Aerial crown-view tile of a tropical tree (Barro Colorado Island, Panama), acquired 20241112:
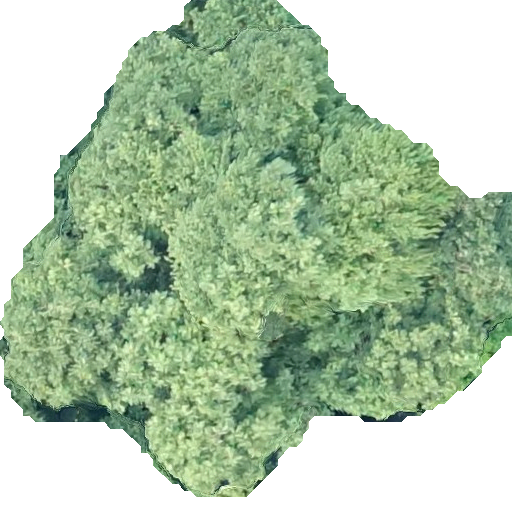
Species: Dipteryx oleifera
GBIF accepted scientific name: Dipteryx oleifera
Crown area: 265.728 m²